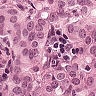
Metastatic tissue present: yes